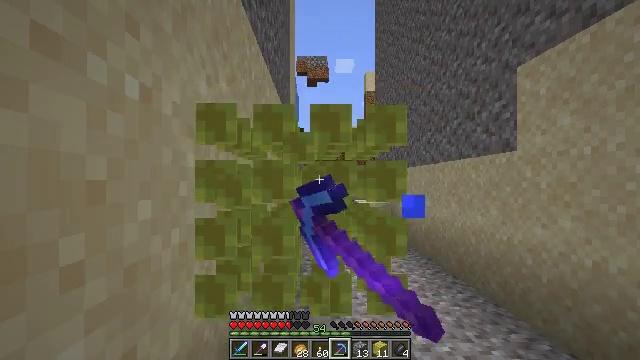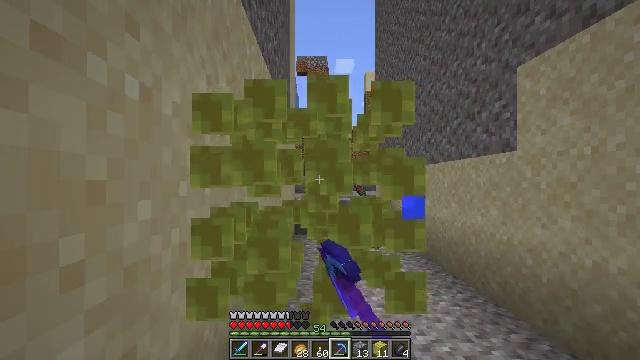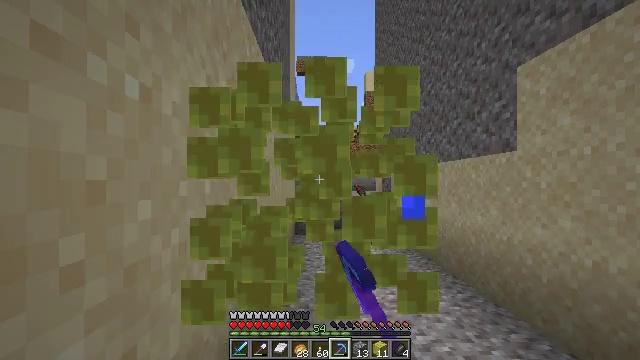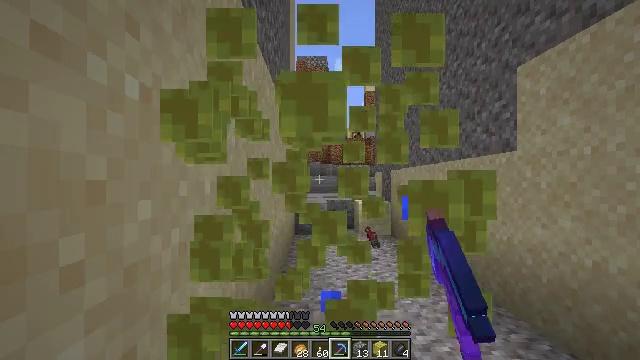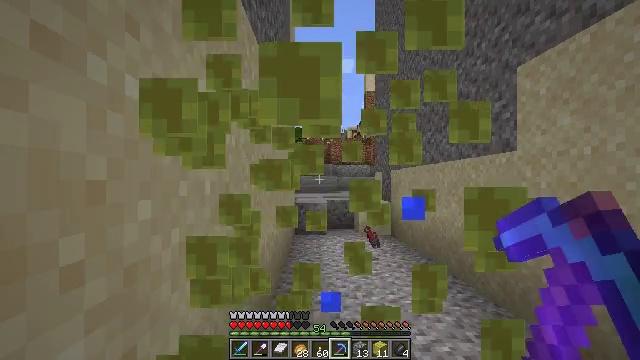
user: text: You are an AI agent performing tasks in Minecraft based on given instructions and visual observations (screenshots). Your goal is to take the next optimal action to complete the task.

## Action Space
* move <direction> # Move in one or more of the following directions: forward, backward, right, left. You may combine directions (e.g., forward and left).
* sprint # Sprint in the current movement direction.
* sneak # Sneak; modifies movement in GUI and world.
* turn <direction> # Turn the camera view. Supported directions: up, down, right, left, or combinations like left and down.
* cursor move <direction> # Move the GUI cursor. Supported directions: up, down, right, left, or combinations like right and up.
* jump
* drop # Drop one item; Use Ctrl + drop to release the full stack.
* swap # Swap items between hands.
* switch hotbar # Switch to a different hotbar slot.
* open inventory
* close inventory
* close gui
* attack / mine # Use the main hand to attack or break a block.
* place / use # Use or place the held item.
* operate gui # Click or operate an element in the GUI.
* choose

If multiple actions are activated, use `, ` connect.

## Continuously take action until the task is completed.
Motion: motion action
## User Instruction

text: Destroy the wet sponge to pick it up.
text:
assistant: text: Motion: attack / mine
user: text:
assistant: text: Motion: attack / mine
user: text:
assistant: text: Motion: no_op
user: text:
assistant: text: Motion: no_op
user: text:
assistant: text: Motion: no_op